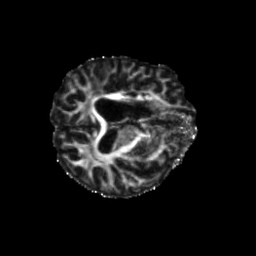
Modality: FA
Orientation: axial
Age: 70
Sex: male
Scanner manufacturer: siemens
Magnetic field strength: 3 T
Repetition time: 5.25 s
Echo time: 0.08 s